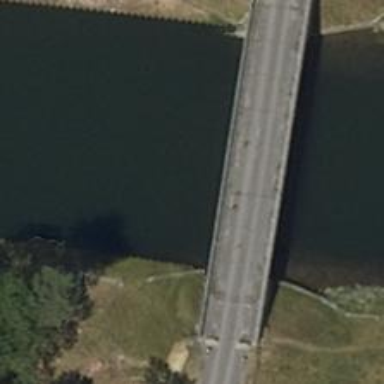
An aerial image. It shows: There is bridge in the image.